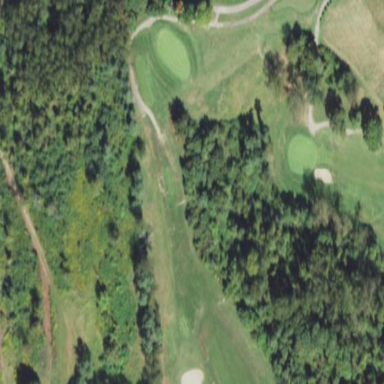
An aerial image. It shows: Rough area on grassy golf course.